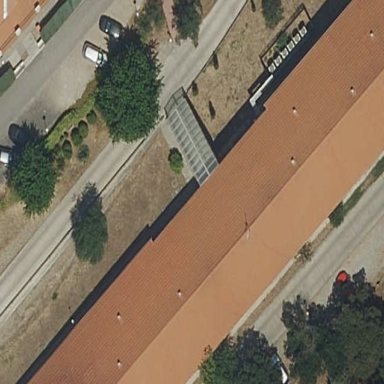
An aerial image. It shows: Hospital building.